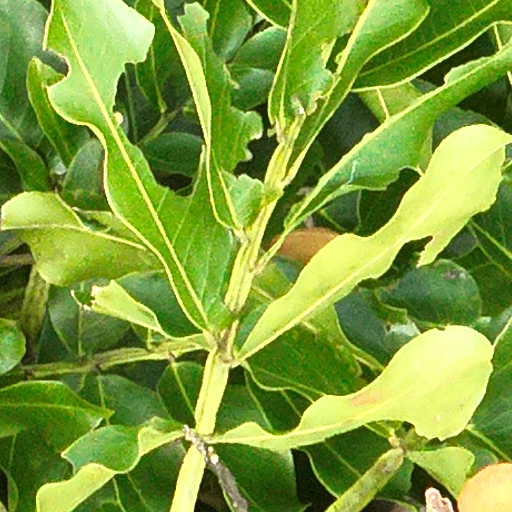
Species: Dipteryx oleifera
GBIF accepted scientific name: Dipteryx oleifera
Crown area (m\u00b2): 536.738